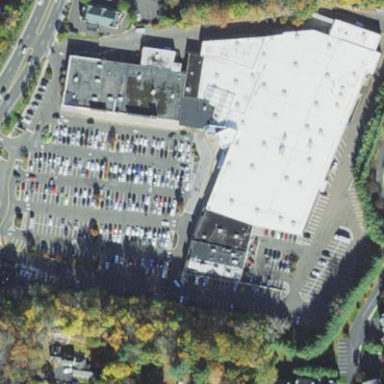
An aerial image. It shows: Part of the building is dedicated to retail space.